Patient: sex F, age 35
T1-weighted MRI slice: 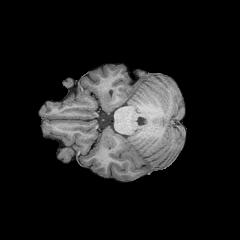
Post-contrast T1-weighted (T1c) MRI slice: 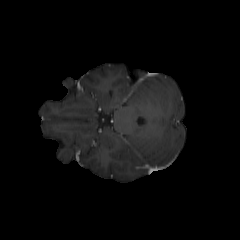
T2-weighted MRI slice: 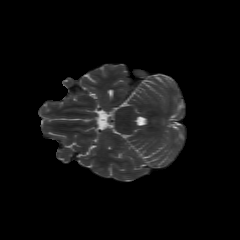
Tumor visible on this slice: no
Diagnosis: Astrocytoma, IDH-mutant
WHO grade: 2